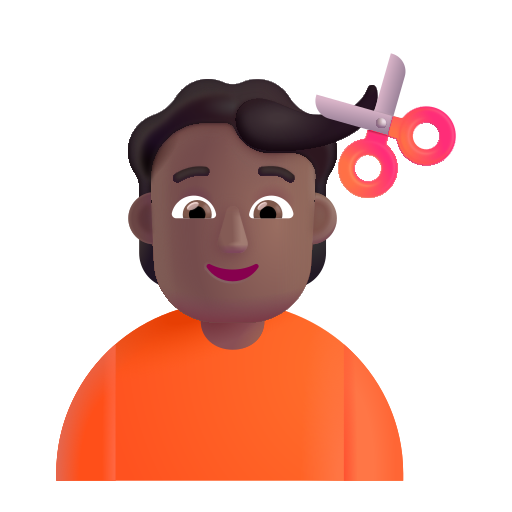
person getting haircut color  dark